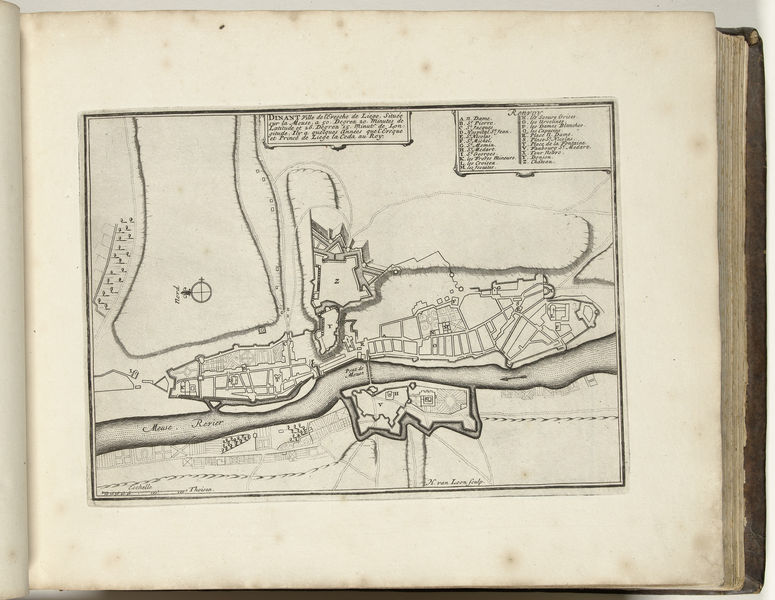
Titel: Plattegrond van Dinant
Künstler: Harmanus van Loon
Standort: Amsterdam
Institution: Rijksmuseum
Schlagwörter: berg, fluss, stadt, zeichnung, anlage, gebäude, schloss, alt, häuser, norden, brücke, süden, mauer, vogelperspektive, befestigung, buch, festung, buchseite, karte, plan, landkarte, westen, nummerierung, gezeichnet, osten, lageplan, kompass, nord, brückenkopf, festung grundriss, okarte